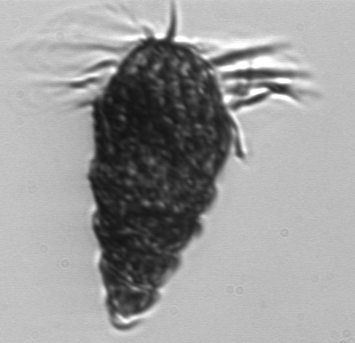
Label: Laboea_strobila